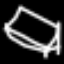
Label: bed